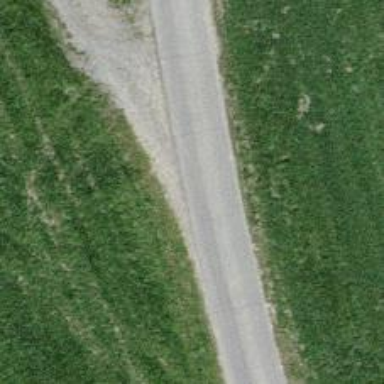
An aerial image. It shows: Residential road with grade 1 track surface.